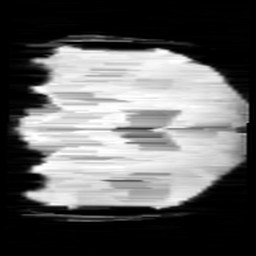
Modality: minIP
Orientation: coronal
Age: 13
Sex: male
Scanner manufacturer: siemens
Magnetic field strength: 3 T
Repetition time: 0.027 s
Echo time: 0.02 s